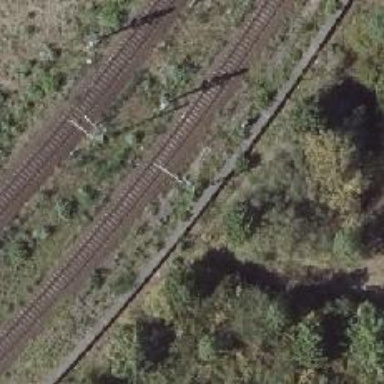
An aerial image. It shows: Catenary mast for power lines.